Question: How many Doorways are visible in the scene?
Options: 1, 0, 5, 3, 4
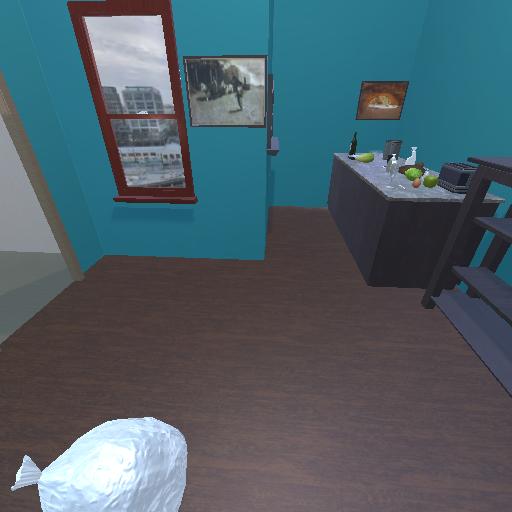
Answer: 1